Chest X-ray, PA view. Patient: 58 years old, sex F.
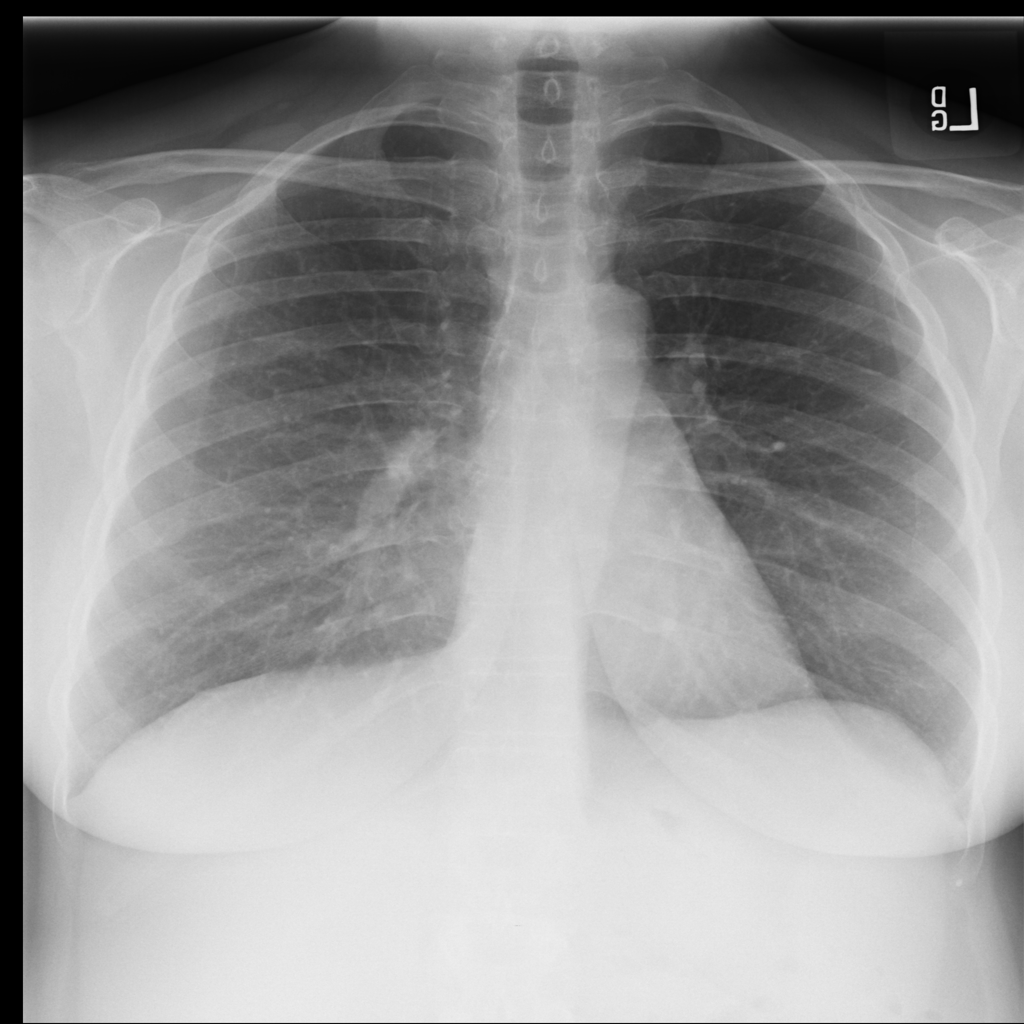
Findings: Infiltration